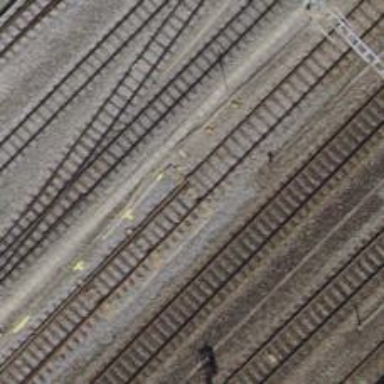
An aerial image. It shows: Railway switch.